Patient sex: M
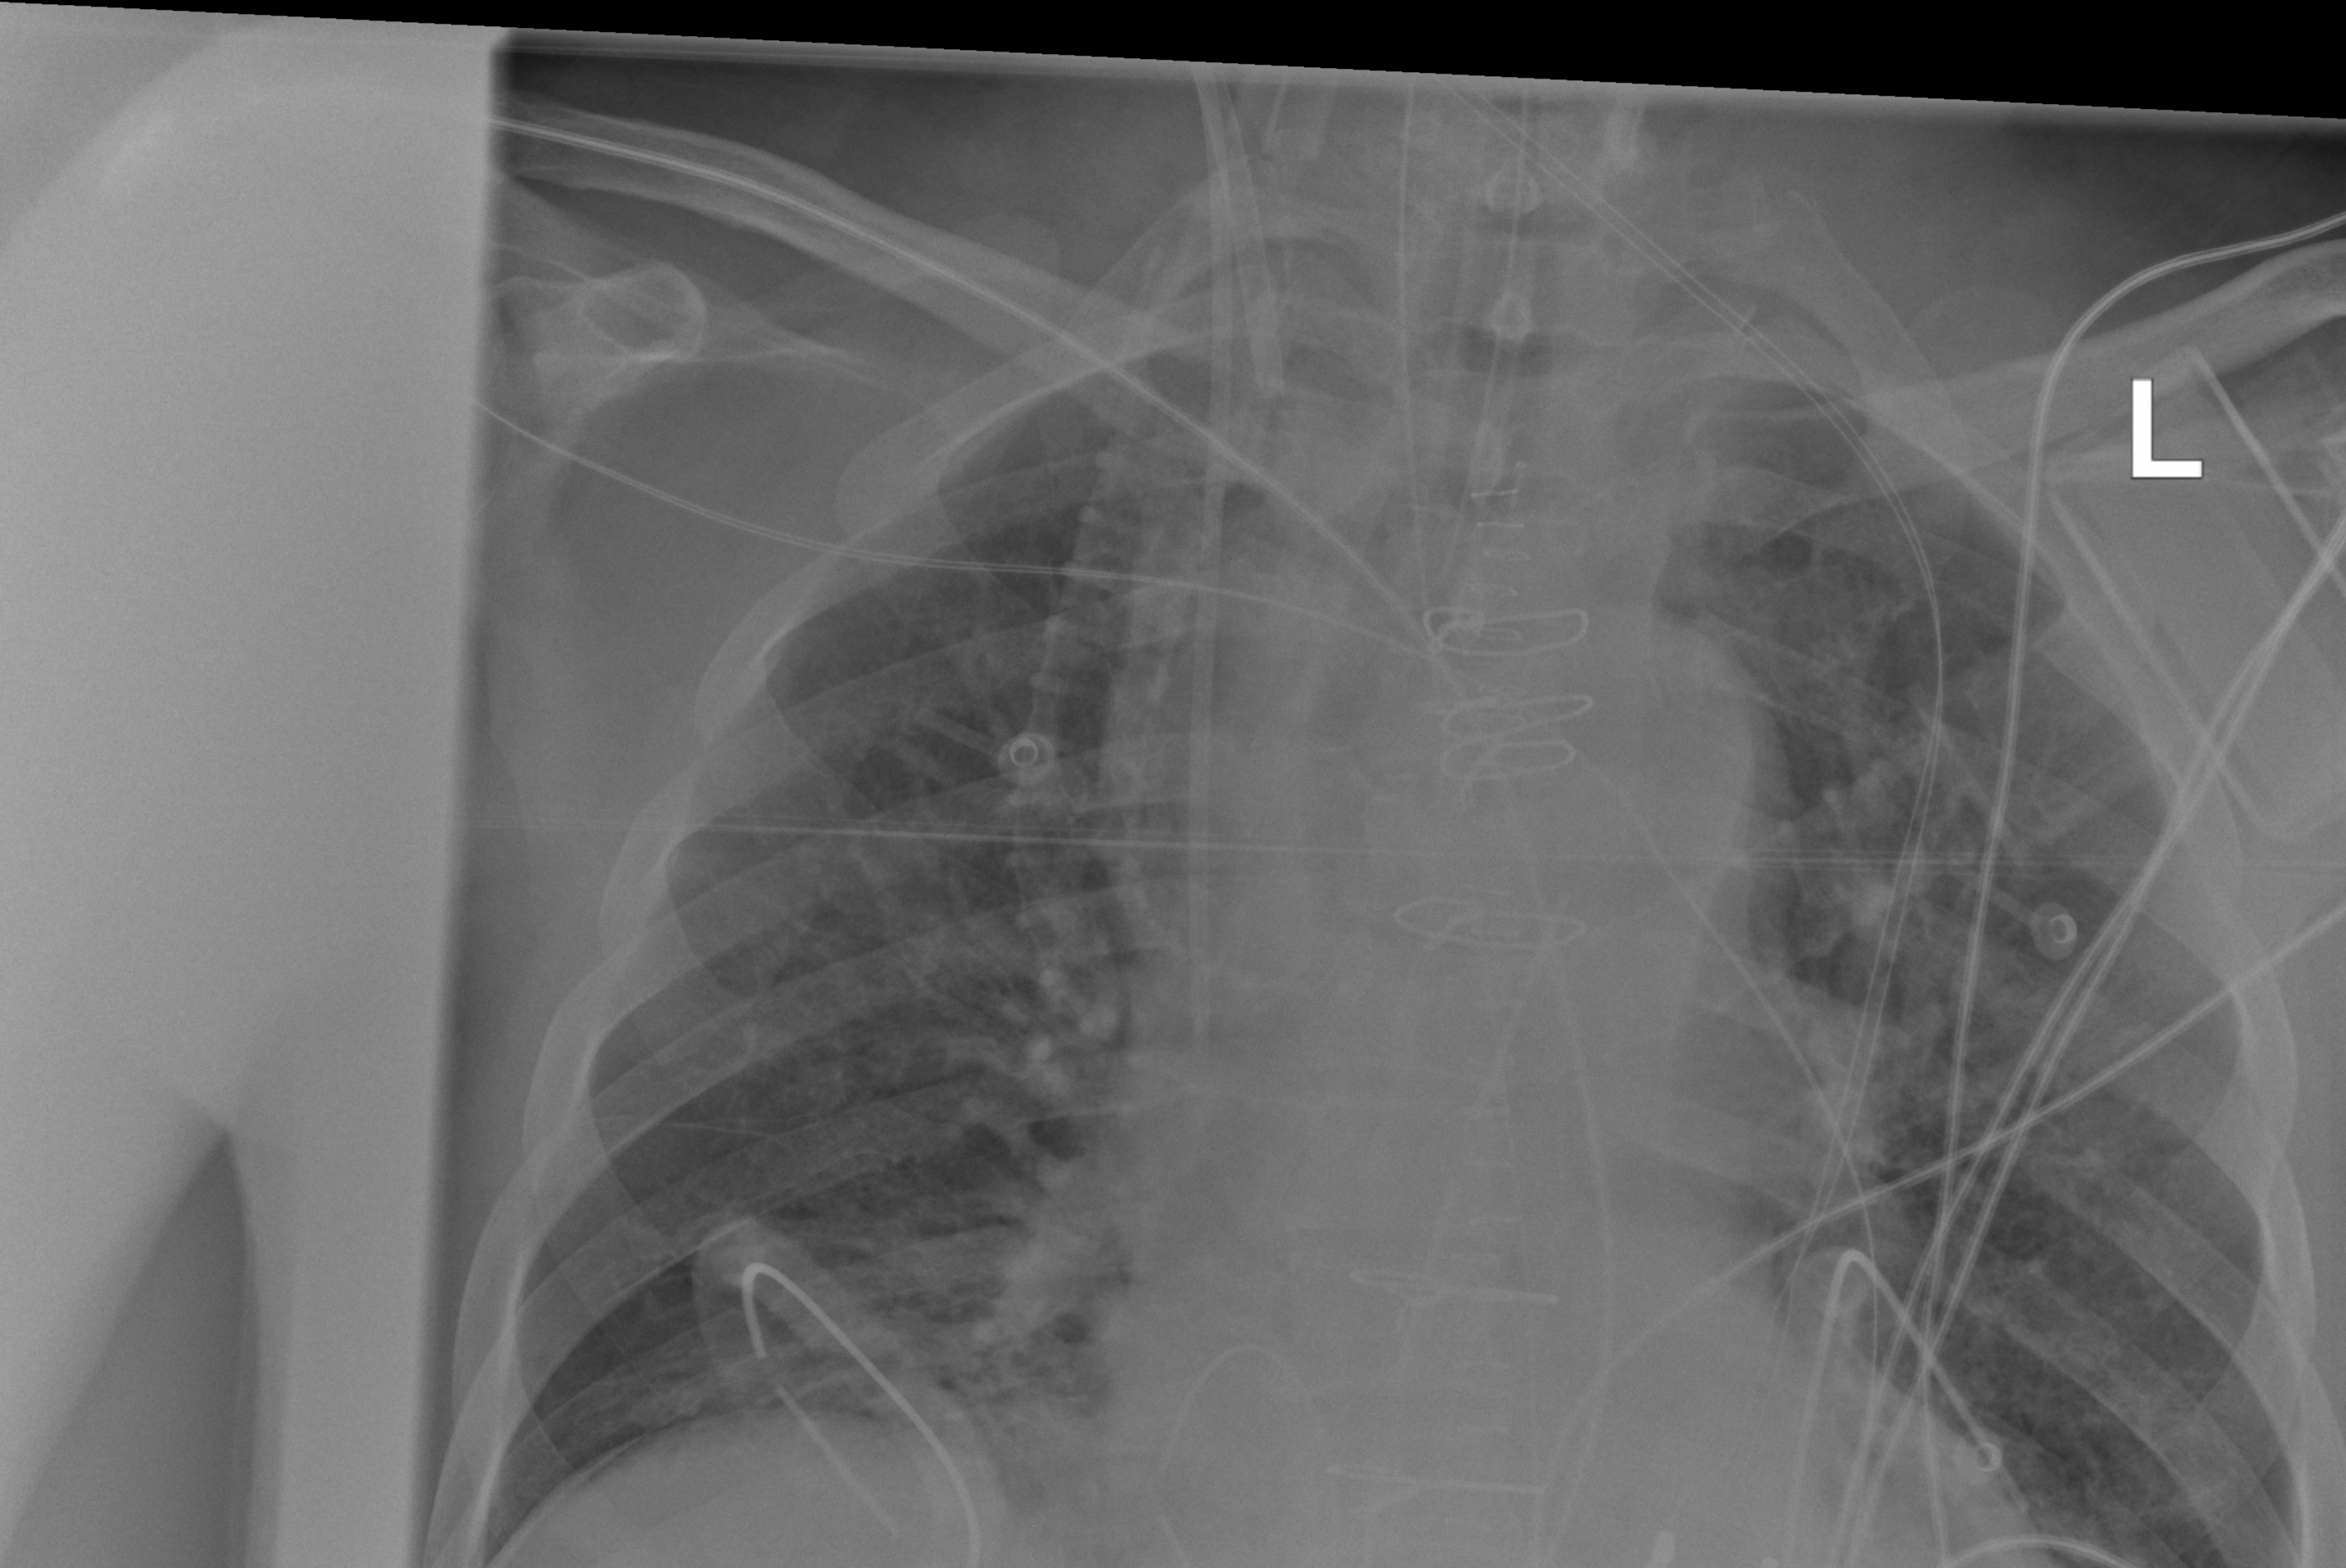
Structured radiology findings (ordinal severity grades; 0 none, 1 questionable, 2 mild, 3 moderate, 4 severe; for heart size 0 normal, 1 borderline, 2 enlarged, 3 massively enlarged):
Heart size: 1
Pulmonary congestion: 2
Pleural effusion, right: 0
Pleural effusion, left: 0
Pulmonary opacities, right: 2
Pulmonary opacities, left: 2
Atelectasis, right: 2
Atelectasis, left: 2